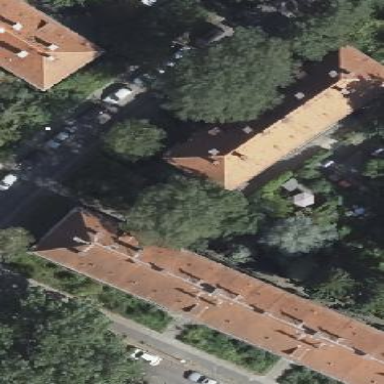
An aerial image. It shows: Hipped roof apartment building.